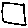
Label: square